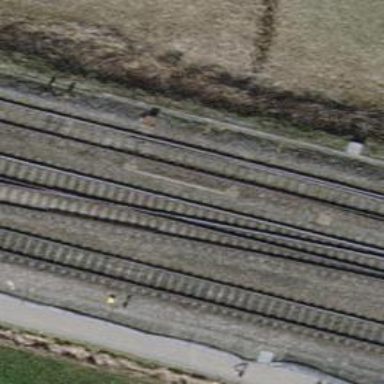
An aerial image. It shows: Railway switch.